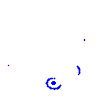
Particle: proton